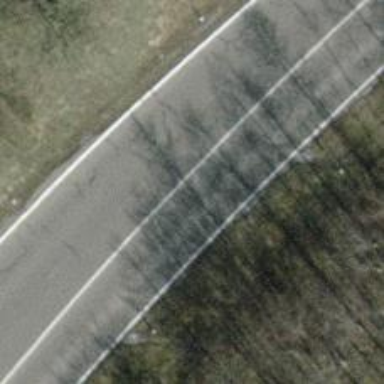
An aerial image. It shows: Secondary road.